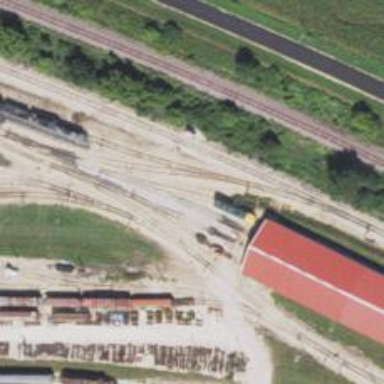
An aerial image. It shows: Preserved railway yard with rails.